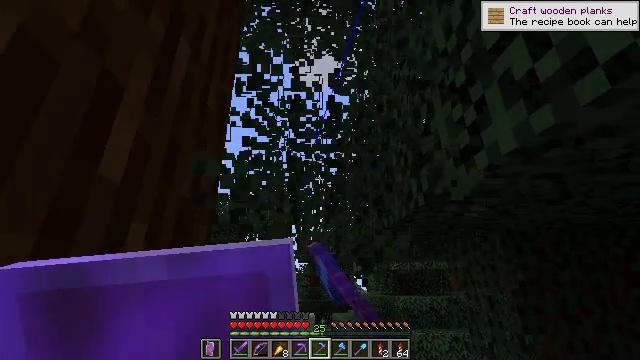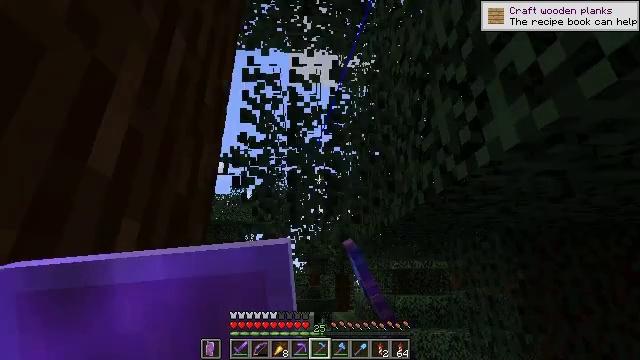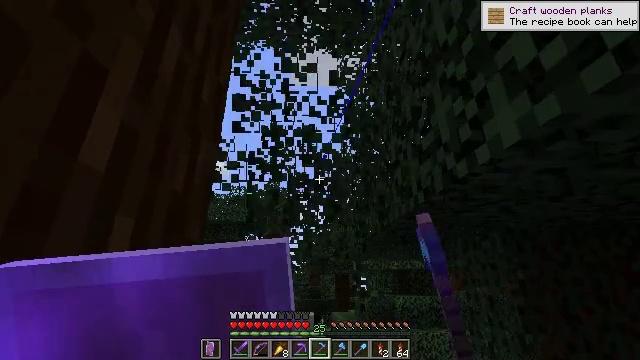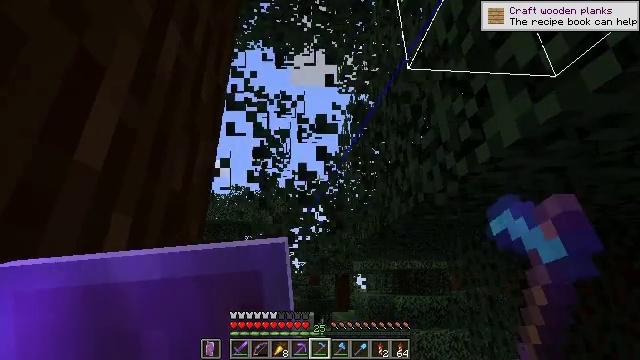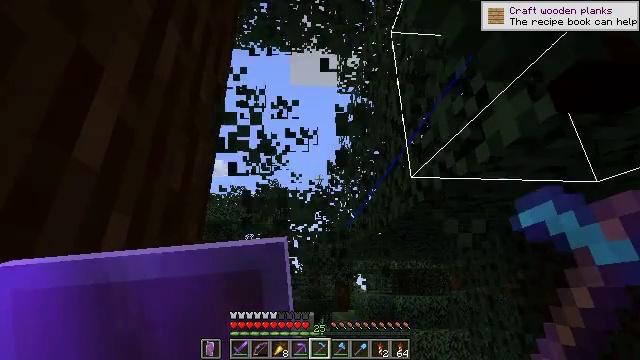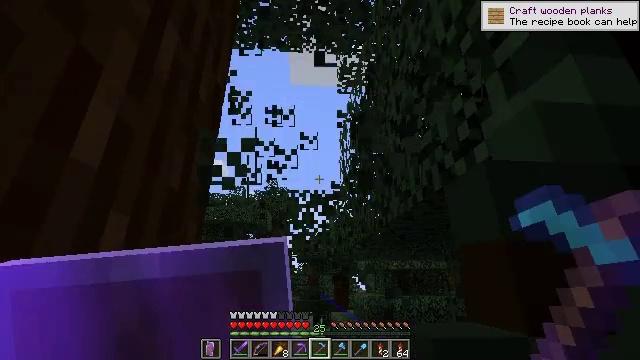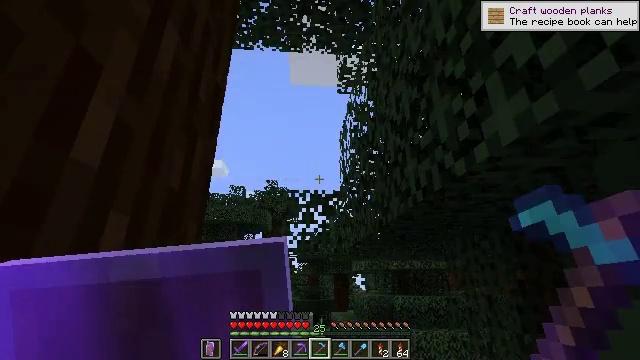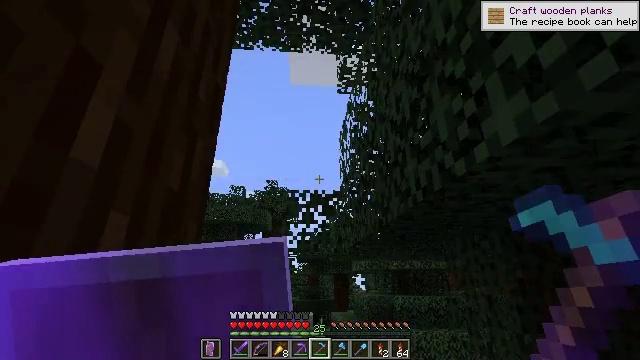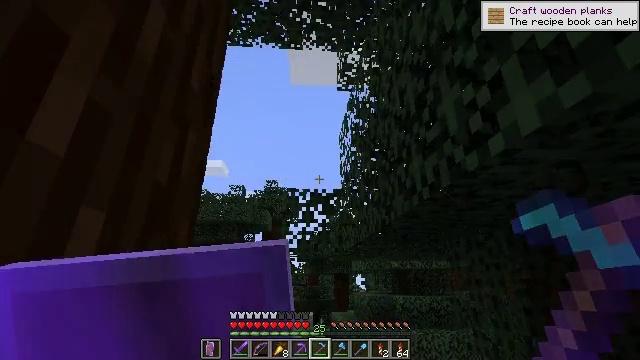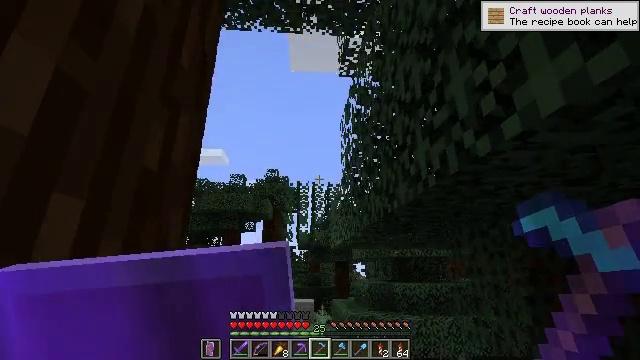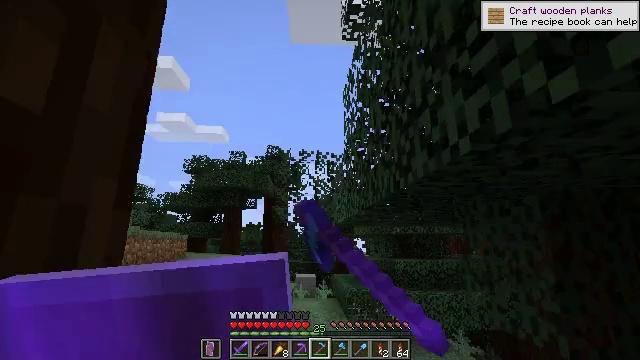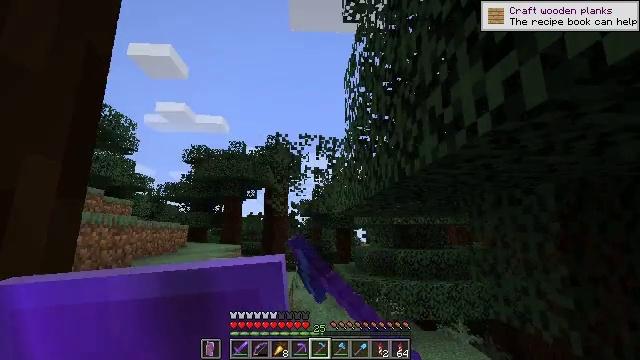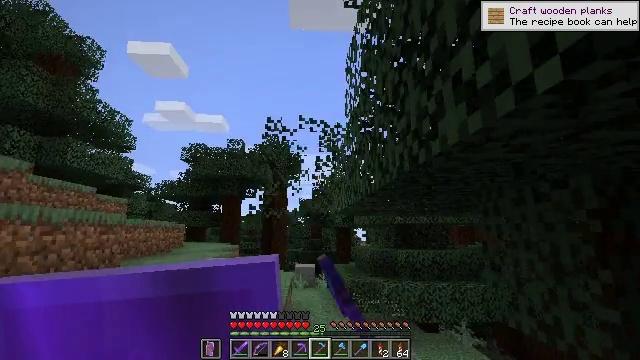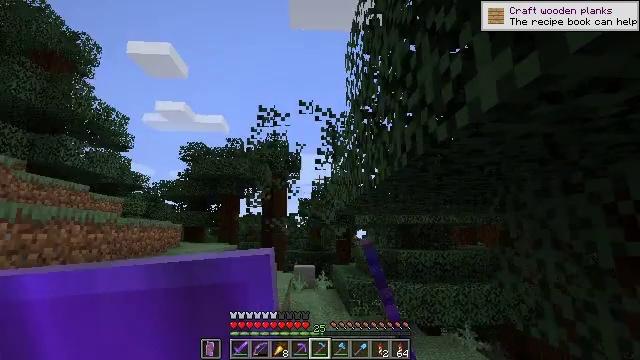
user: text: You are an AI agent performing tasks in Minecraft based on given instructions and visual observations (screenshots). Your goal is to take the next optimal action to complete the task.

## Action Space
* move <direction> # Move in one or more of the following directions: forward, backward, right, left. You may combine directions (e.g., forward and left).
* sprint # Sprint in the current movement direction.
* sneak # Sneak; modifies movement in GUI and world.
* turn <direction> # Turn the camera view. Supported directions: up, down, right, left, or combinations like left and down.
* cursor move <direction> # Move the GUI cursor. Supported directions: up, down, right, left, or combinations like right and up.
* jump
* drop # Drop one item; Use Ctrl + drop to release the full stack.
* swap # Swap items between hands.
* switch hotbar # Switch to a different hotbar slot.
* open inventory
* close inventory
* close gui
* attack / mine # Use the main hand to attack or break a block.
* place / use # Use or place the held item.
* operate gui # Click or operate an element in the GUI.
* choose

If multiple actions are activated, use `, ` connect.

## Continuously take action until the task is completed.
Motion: motion action
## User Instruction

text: Punch the spruce leaves to get saplings.
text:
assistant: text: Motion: attack / mine
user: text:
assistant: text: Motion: attack / mine
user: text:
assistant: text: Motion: attack / mine
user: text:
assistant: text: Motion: attack / mine
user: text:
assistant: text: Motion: attack / mine
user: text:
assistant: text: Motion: attack / mine
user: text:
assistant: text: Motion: attack / mine
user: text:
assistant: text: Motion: move forward, attack / mine
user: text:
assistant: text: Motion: move forward, turn down, attack / mine
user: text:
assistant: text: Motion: move forward, turn down, attack / mine
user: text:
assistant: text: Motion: move forward, turn down, attack / mine
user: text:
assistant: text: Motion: move forward, attack / mine
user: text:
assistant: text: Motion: move forward, attack / mine
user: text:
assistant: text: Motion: attack / mine